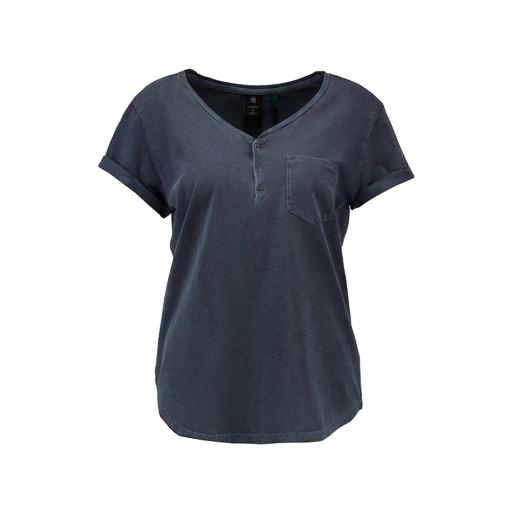
blue v-neck t-shirt only macy, blue t-shirt only macy, blue nly t-shirt, white background